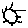
Label: sun